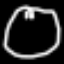
Label: clock